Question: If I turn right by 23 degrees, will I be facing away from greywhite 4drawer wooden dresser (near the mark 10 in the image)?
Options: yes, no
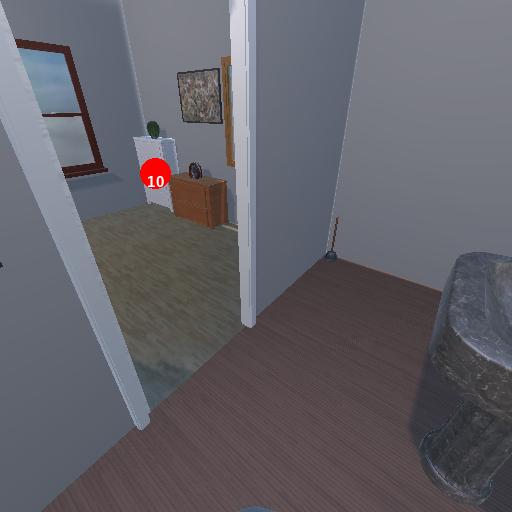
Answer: yes